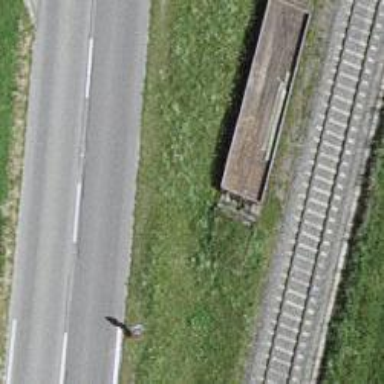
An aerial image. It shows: Railway buffer stop.